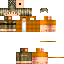
A male human skin with medium skin, wearing brown long hair dressed in a orange hoodie and brown pants, featuring a closed mouth.